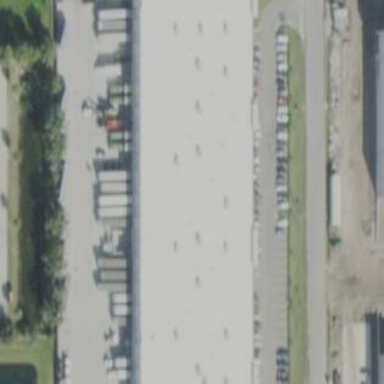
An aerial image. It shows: Warehouse building.